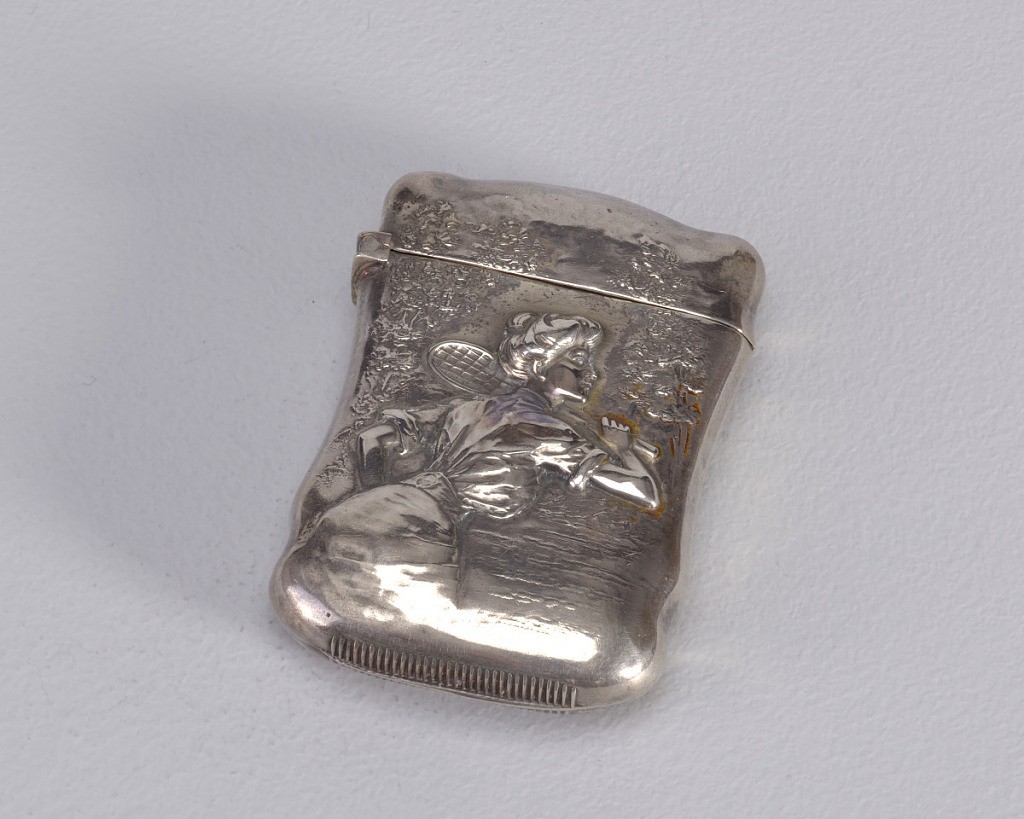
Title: Female Playing Badminton
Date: ca. 1900
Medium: Silver
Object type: Matchsafe
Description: Oblong, with curved sides and corners, middle slightly cinched, small indentations on sides near bottom, as well as on top of lid, featuring raised decoration of female badminton player, 3/4 view in profile; she wears blouse with rolled-up sleeves tucked into skirt, hair loosly tied in a top knot, racket held in backhand position, some shrubbery in background. Lid hinged on side. Striker on bottom.